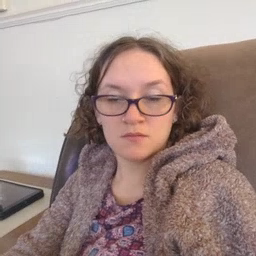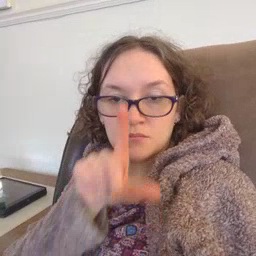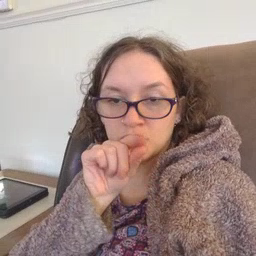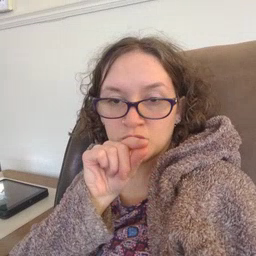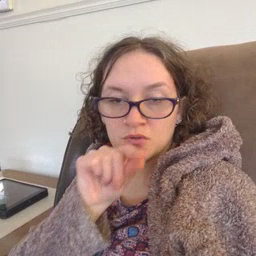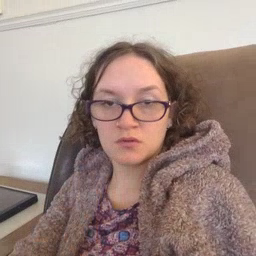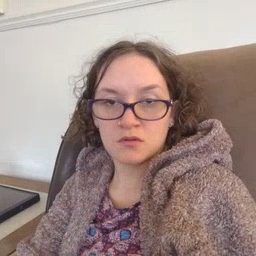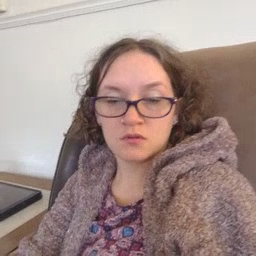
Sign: bird